Question: I have a SQL table which has reviews saved like this....

I am looking to return the amount of reviews listed for a certain ID number. The table itself is called gg_reviews
I know this is real simple but for some reason its baffling me, can someone help?
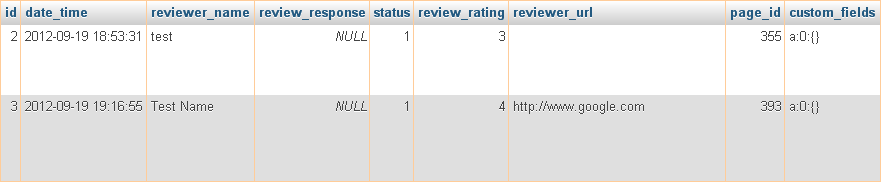
Answer: Unless I am missing something, you just need to 'COUNT()' and 'GROUP BY'. The 'GROUP BY' field should be the unique value for each page.
'''
SELECT count(*) as TotalReview, ID -- change ID to the unique id for the page
FROM gg_reviews
GROUP BY ID -- change ID to the unique id for the page
'''